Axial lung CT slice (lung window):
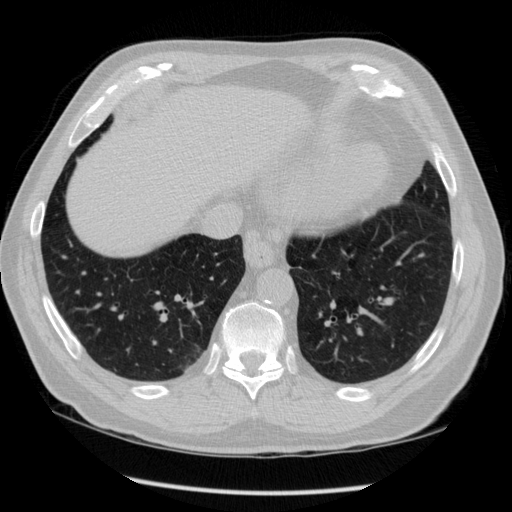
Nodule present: no